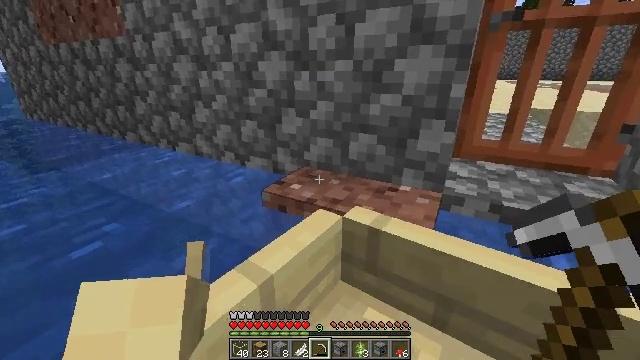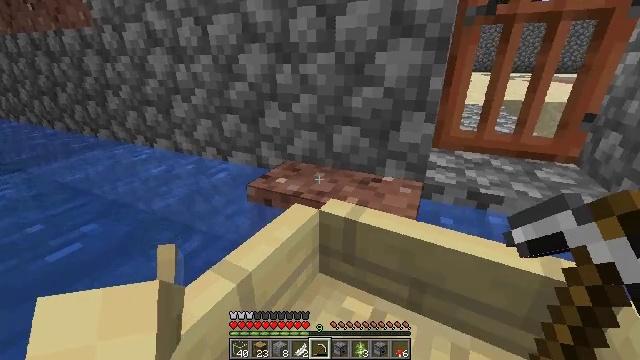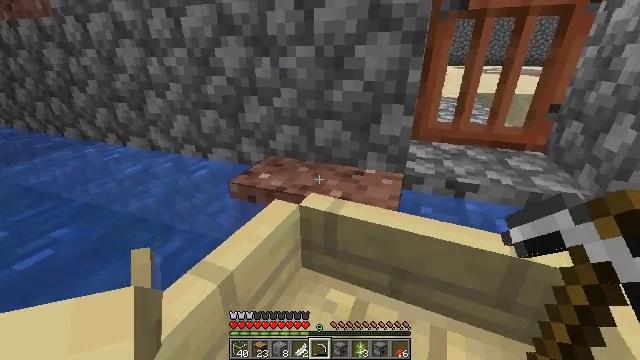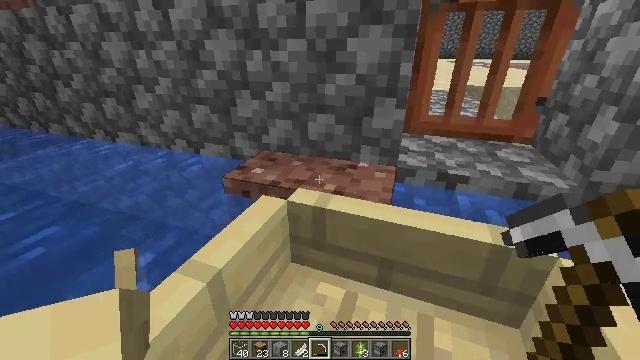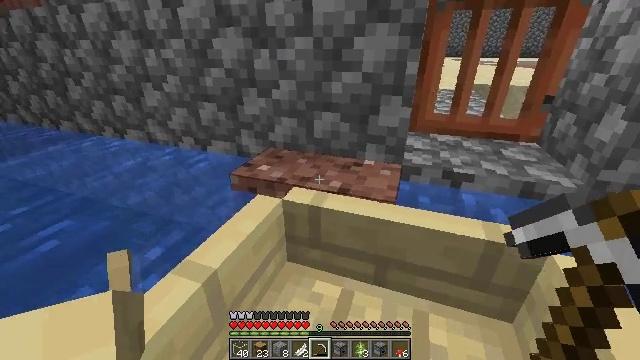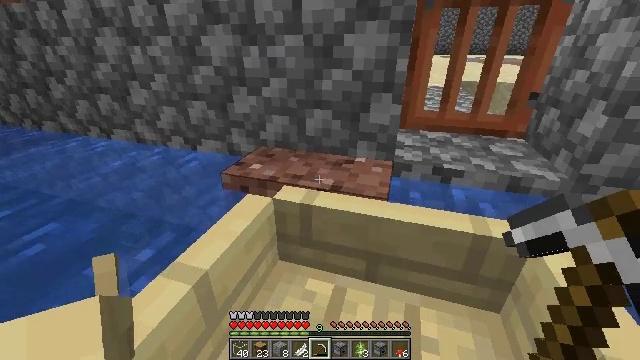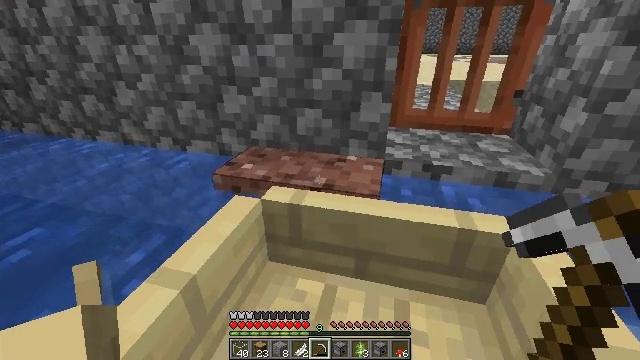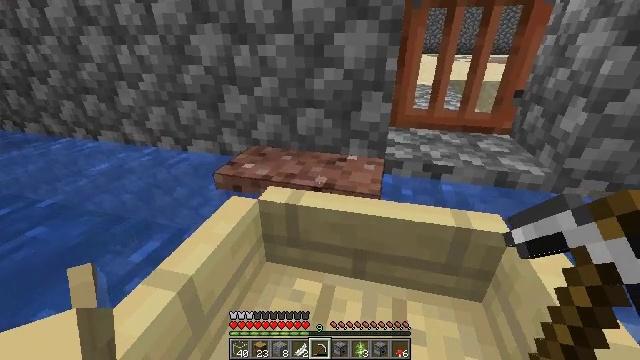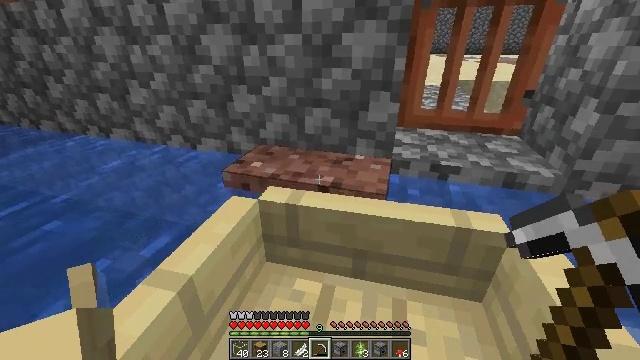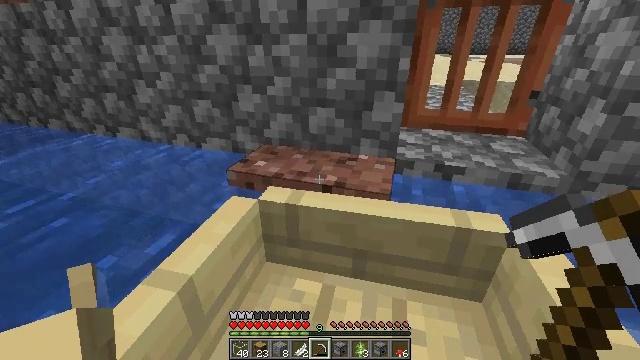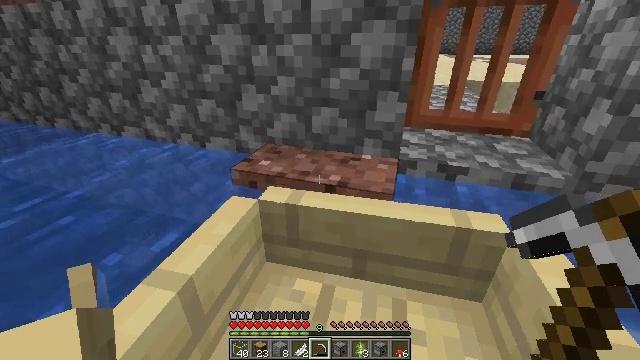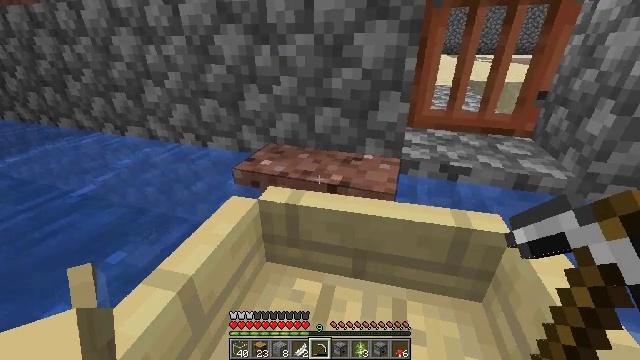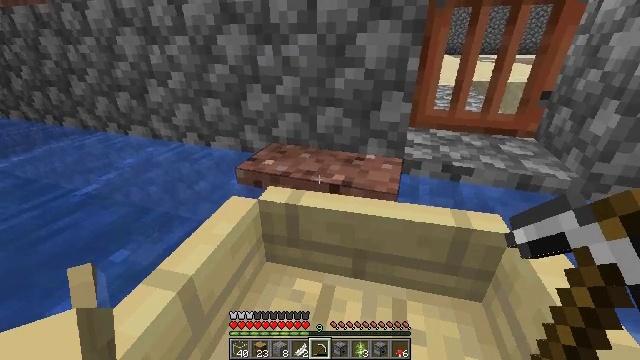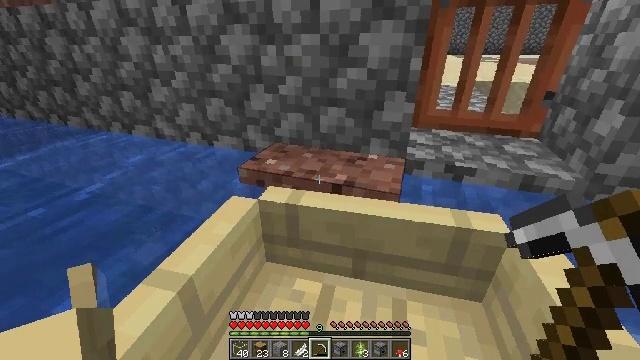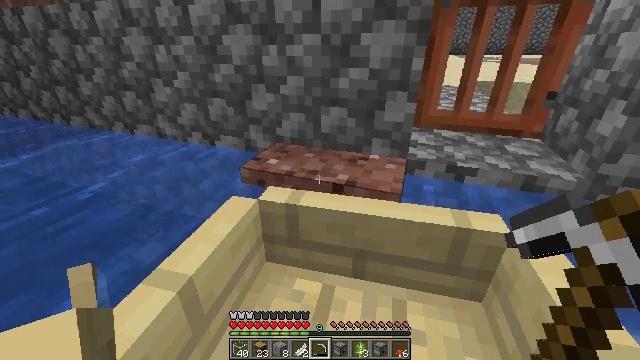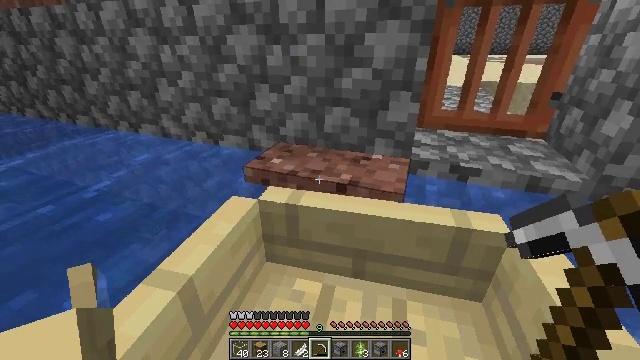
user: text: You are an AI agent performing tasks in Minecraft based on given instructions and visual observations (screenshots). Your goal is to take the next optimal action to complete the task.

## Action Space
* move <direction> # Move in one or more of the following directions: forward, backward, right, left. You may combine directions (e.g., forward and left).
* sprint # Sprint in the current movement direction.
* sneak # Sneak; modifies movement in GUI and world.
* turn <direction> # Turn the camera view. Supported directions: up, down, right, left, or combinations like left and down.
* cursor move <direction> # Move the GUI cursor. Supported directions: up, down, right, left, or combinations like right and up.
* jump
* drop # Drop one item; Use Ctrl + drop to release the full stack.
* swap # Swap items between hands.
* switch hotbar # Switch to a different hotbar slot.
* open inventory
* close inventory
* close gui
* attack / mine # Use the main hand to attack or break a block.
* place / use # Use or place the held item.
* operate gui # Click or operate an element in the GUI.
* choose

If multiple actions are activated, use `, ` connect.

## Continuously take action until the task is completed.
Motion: motion action
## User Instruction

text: Gather granite stairs from a structure.
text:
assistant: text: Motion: turn right and down
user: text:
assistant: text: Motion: turn right and down
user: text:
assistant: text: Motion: turn right and down
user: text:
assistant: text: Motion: turn right
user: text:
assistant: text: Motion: turn right
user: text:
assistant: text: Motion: turn right
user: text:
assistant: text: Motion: no_op
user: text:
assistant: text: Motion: no_op
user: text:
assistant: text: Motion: no_op
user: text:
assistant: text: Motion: no_op
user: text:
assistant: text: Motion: no_op
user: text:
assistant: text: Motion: no_op
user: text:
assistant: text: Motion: no_op
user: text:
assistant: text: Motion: no_op
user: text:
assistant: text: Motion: no_op
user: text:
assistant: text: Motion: no_op
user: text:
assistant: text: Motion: no_op
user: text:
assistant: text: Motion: no_op
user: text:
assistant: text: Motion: no_op
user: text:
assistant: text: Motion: no_op
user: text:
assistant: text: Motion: no_op
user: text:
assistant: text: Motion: no_op
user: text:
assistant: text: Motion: no_op
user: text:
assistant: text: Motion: no_op
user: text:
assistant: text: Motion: no_op
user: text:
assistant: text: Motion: attack / mine
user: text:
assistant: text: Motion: attack / mine
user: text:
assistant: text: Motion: attack / mine
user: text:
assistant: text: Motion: attack / mine
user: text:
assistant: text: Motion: attack / mine